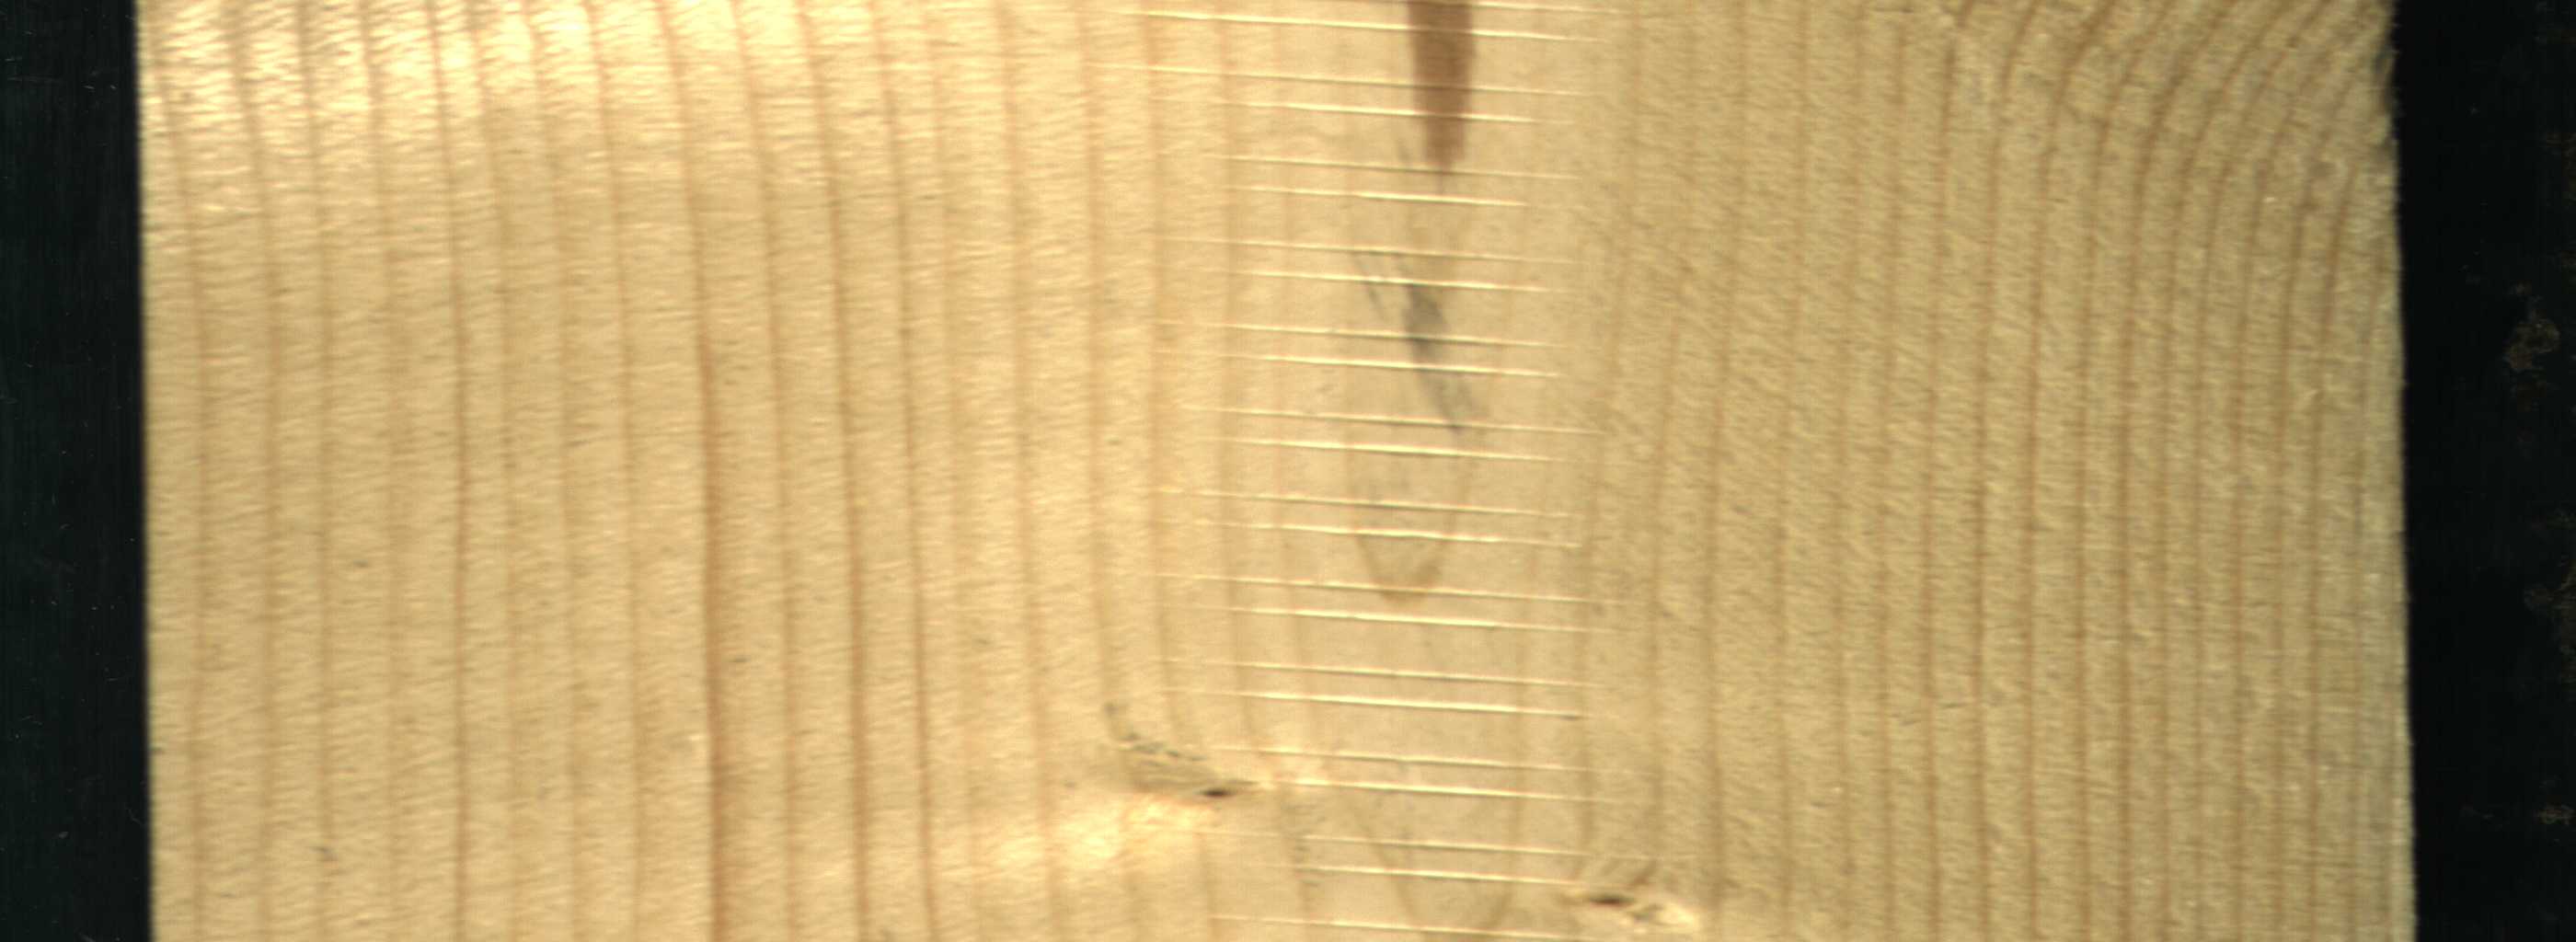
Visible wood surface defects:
Marrow